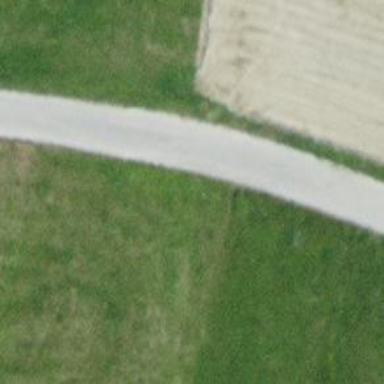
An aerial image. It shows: Unclassified asphalt road with grade1 tracktype.